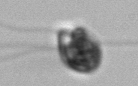
Label: flagellate_morphotype1